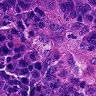
Metastatic tissue present: yes